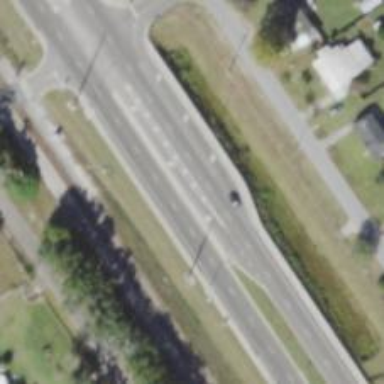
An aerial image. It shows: Asphalt road with secondary link designation.